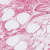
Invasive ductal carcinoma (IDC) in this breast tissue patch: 0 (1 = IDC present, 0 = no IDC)